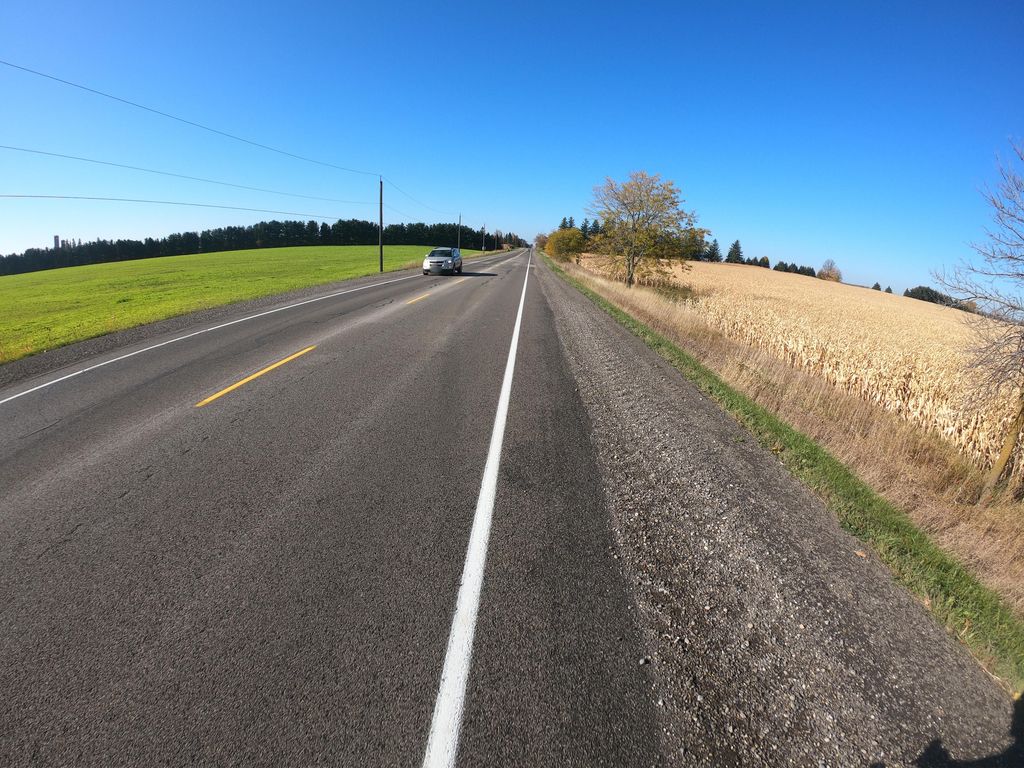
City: kitchener-waterloo